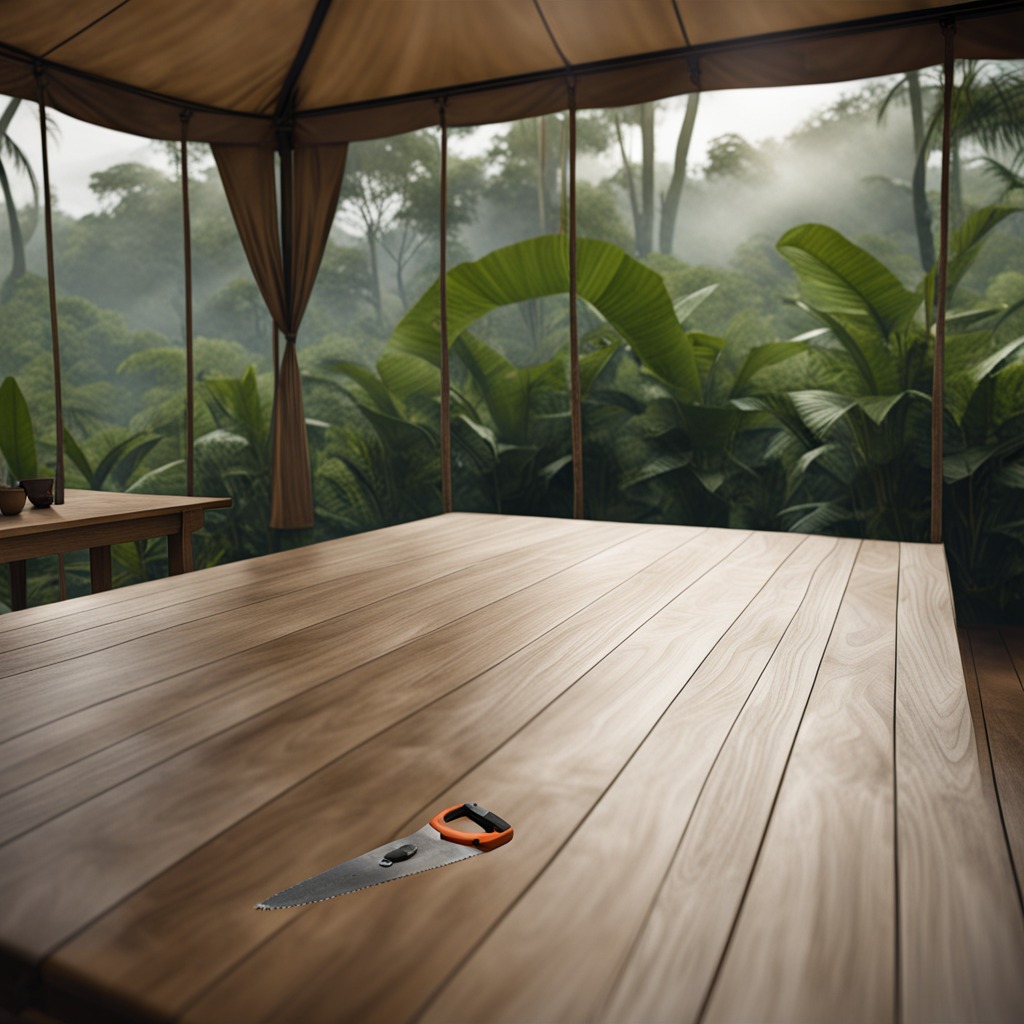
A metal saw is lying on a wooden table inside a jungle field workshop tent.